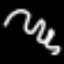
Label: squiggle